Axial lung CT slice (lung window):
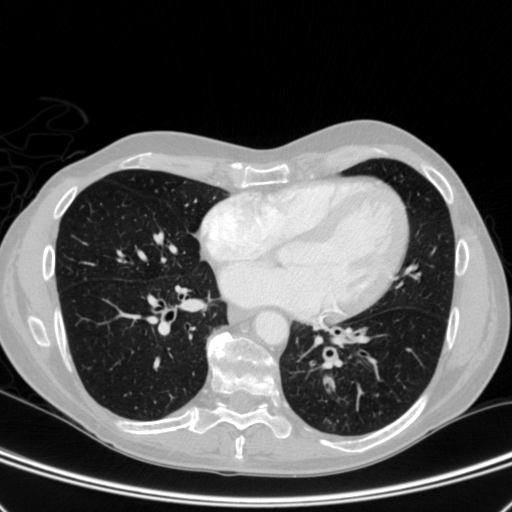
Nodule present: no